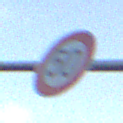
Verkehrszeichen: Geschwindigkeit50
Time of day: SunriseSunset
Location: Outdoor (RoadRail)
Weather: PartlyCloudy
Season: NotSpecified
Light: Natural